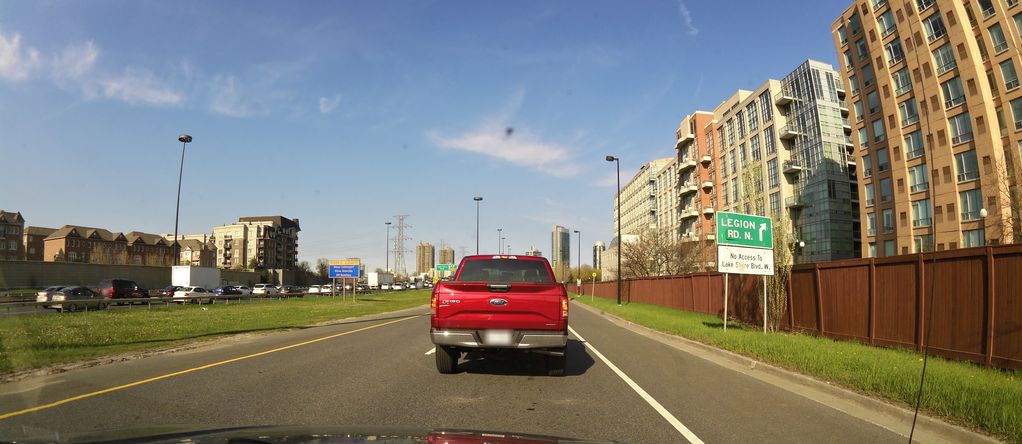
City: toronto